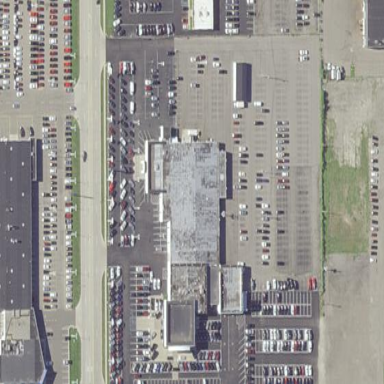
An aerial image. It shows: Building housing car shop.